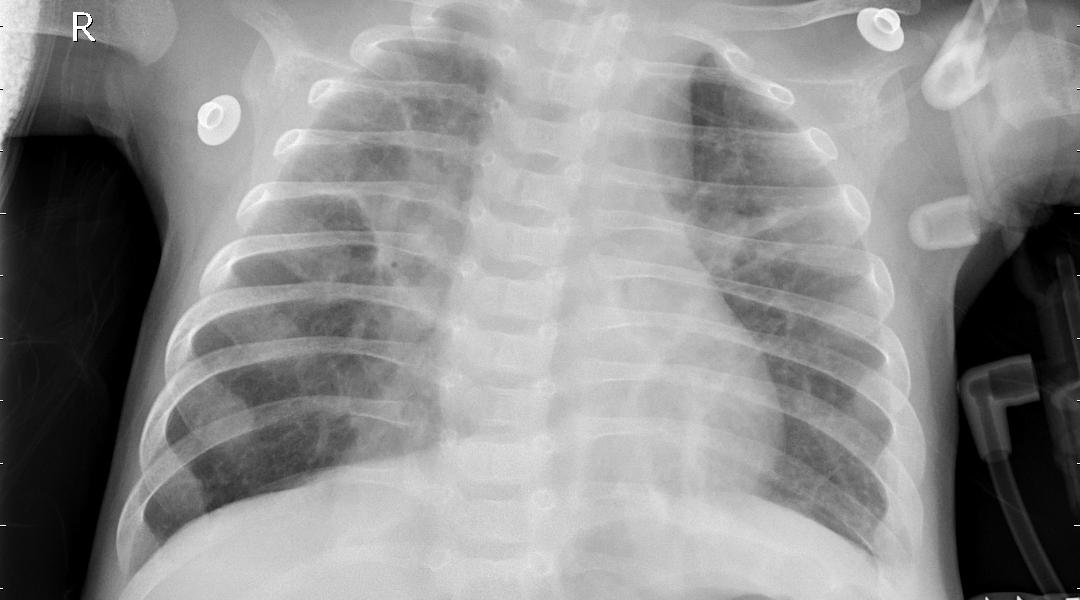
Diagnosis: PNEUMONIA